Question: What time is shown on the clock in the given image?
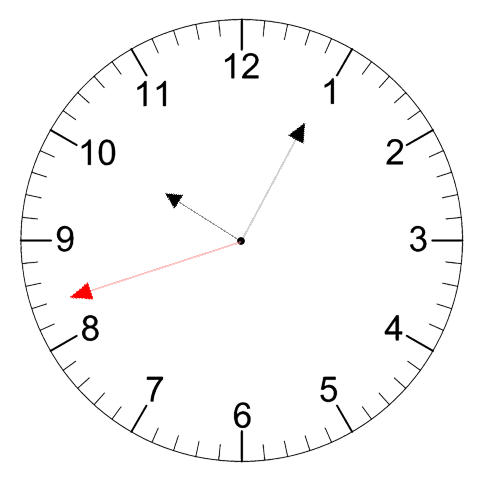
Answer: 10:04:42